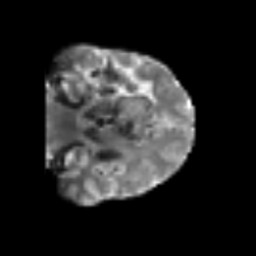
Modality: T2w
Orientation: coronal
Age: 68
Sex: male
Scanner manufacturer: siemens
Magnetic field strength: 3 T
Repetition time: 6.1 s
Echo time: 0.101 s